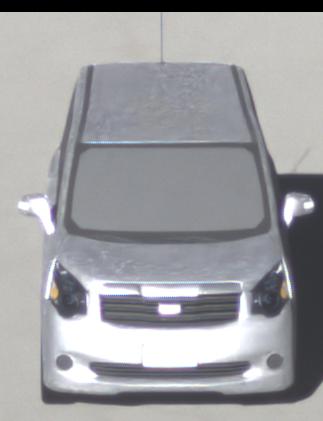
Make: Toyota
Model: Noah
Detailed model: Voxy R70G
Model produced from: 2007
Model produced until: 2013
Doors: 5
Color: white
Road condition: dry road
Daytime: sunrise or sunset
Contrast: medium contrast